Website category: auto
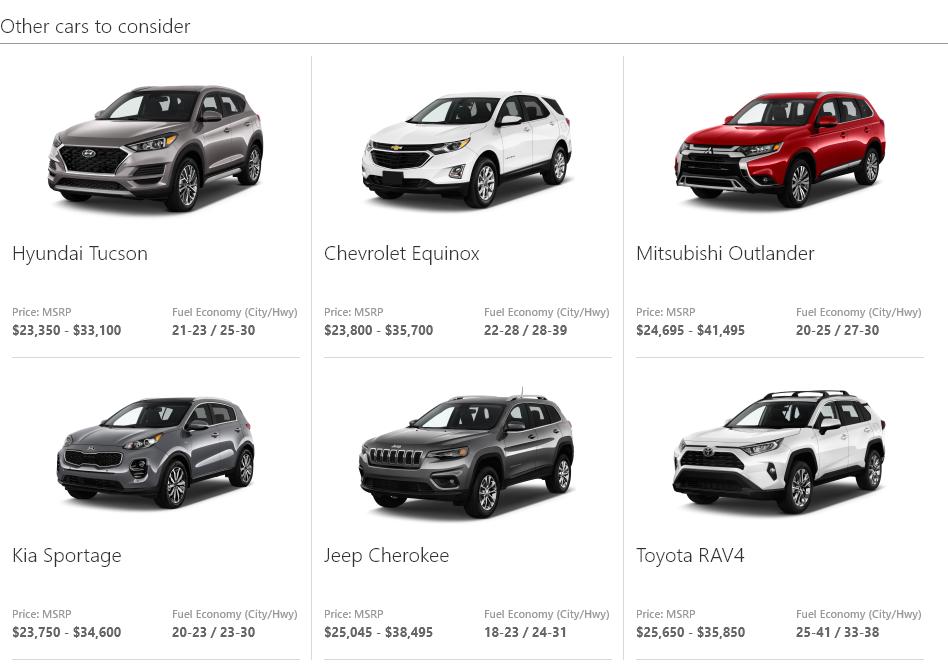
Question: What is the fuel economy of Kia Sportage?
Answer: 20-23 / 23-30

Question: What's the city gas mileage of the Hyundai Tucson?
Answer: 21-23

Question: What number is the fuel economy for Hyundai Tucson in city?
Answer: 21-23

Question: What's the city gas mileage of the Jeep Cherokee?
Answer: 18-23

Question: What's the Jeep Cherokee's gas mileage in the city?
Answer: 18-23

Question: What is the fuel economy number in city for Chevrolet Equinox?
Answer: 22-28

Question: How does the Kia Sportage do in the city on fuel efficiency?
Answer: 20-23

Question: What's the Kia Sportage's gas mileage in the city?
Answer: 20-23

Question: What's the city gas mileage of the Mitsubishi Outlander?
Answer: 20-25

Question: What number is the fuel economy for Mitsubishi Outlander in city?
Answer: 20-25

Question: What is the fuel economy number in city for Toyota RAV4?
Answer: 25-41

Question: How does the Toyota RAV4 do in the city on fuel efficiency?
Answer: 25-41

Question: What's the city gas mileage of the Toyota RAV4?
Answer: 25-41

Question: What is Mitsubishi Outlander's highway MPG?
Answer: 27-30

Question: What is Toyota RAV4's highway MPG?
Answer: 33-38

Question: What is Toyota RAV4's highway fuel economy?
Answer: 33-38

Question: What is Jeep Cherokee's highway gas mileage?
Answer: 24-31

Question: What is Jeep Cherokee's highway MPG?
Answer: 24-31

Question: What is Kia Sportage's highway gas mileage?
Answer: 23-30

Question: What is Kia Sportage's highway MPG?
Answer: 23-30

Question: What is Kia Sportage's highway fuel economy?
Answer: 23-30

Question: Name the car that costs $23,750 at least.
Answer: Kia Sportage

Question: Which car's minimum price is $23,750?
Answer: Kia Sportage

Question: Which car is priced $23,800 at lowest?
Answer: Chevrolet Equinox

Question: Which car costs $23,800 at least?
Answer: Chevrolet Equinox

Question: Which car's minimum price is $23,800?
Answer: Chevrolet Equinox

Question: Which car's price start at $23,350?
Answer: Hyundai Tucson

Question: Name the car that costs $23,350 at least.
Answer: Hyundai Tucson

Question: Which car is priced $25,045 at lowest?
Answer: Jeep Cherokee

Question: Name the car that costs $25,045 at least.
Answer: Jeep Cherokee

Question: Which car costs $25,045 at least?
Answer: Jeep Cherokee

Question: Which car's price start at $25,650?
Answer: Toyota RAV4

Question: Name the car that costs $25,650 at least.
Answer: Toyota RAV4

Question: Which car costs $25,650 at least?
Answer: Toyota RAV4

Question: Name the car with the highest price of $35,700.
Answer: Chevrolet Equinox

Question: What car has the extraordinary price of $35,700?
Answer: Chevrolet Equinox

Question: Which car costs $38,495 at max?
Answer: Jeep Cherokee

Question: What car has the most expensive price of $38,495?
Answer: Jeep Cherokee

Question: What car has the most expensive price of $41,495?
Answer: Mitsubishi Outlander

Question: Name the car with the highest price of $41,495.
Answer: Mitsubishi Outlander

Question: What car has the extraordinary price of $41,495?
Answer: Mitsubishi Outlander

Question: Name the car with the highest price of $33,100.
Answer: Hyundai Tucson

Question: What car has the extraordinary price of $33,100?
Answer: Hyundai Tucson

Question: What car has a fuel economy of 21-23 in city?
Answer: Hyundai Tucson

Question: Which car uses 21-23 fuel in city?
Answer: Hyundai Tucson

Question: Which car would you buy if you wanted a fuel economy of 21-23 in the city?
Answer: Hyundai Tucson

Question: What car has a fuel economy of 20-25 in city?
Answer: Mitsubishi Outlander

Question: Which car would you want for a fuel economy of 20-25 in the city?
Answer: Mitsubishi Outlander

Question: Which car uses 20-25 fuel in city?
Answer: Mitsubishi Outlander

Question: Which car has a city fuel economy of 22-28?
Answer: Chevrolet Equinox

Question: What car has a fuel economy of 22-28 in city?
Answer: Chevrolet Equinox

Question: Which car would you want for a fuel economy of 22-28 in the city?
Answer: Chevrolet Equinox

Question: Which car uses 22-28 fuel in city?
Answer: Chevrolet Equinox

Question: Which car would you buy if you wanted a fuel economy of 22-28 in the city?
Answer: Chevrolet Equinox

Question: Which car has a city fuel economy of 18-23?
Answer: Jeep Cherokee

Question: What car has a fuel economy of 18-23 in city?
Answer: Jeep Cherokee

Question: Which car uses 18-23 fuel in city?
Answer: Jeep Cherokee

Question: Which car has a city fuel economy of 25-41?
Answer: Toyota RAV4

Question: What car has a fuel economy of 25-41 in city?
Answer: Toyota RAV4

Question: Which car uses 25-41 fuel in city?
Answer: Toyota RAV4

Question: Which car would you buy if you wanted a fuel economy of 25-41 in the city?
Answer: Toyota RAV4

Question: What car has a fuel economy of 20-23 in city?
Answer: Kia Sportage

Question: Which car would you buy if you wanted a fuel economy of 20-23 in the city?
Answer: Kia Sportage

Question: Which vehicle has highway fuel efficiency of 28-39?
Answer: Chevrolet Equinox